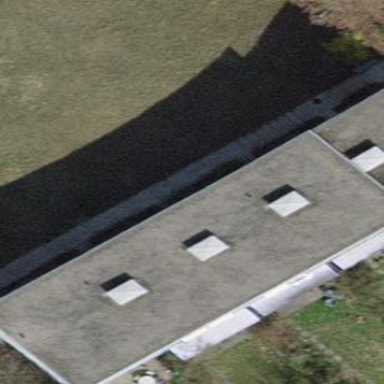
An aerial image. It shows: Terrace building with flat roof.